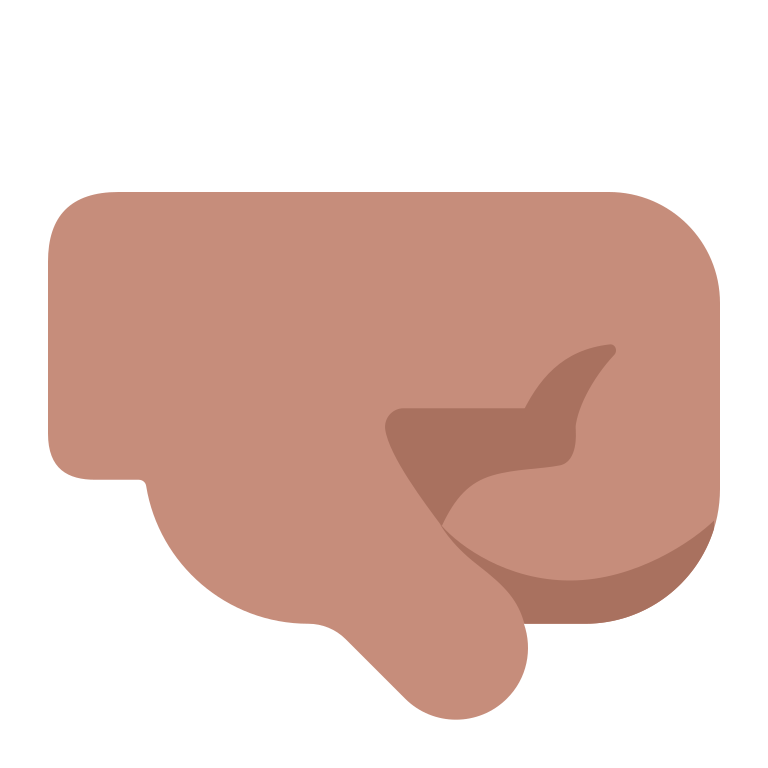
right facing fist flat